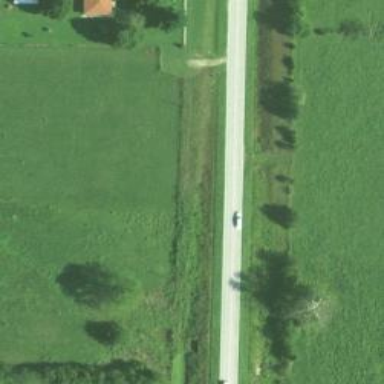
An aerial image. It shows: Secondary road.